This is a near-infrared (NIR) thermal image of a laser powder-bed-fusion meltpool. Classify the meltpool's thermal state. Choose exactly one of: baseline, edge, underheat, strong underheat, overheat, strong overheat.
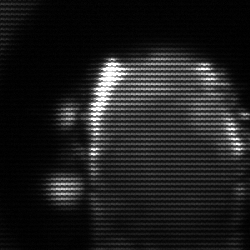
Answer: baseline